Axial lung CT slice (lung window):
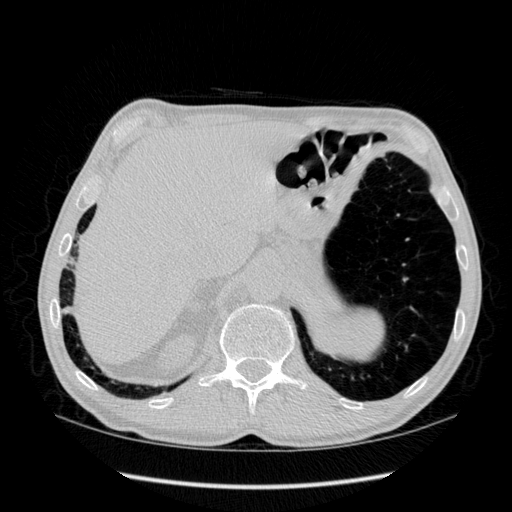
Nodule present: no